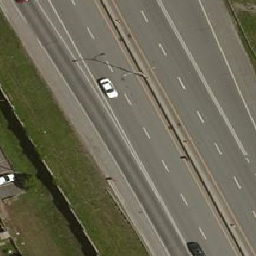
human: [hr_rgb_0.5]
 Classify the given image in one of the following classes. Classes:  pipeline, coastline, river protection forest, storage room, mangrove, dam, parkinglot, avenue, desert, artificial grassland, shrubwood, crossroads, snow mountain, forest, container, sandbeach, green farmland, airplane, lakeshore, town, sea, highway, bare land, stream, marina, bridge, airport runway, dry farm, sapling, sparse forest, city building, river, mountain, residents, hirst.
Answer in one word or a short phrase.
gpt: highway